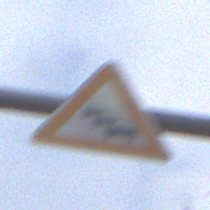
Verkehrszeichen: Stau
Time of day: MorningAfternoon
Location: Outdoor (Nature)
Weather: Overcast
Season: NotSpecified
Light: Natural